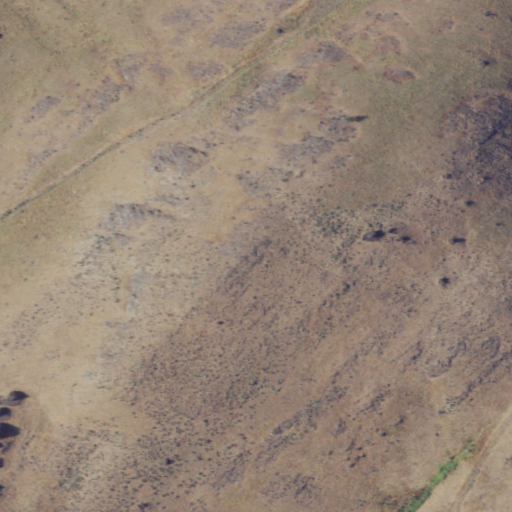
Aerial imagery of mountain in Washington named Windsor Hill containing grassland and shrub